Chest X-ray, PA view. Patient: 47 years old, sex M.
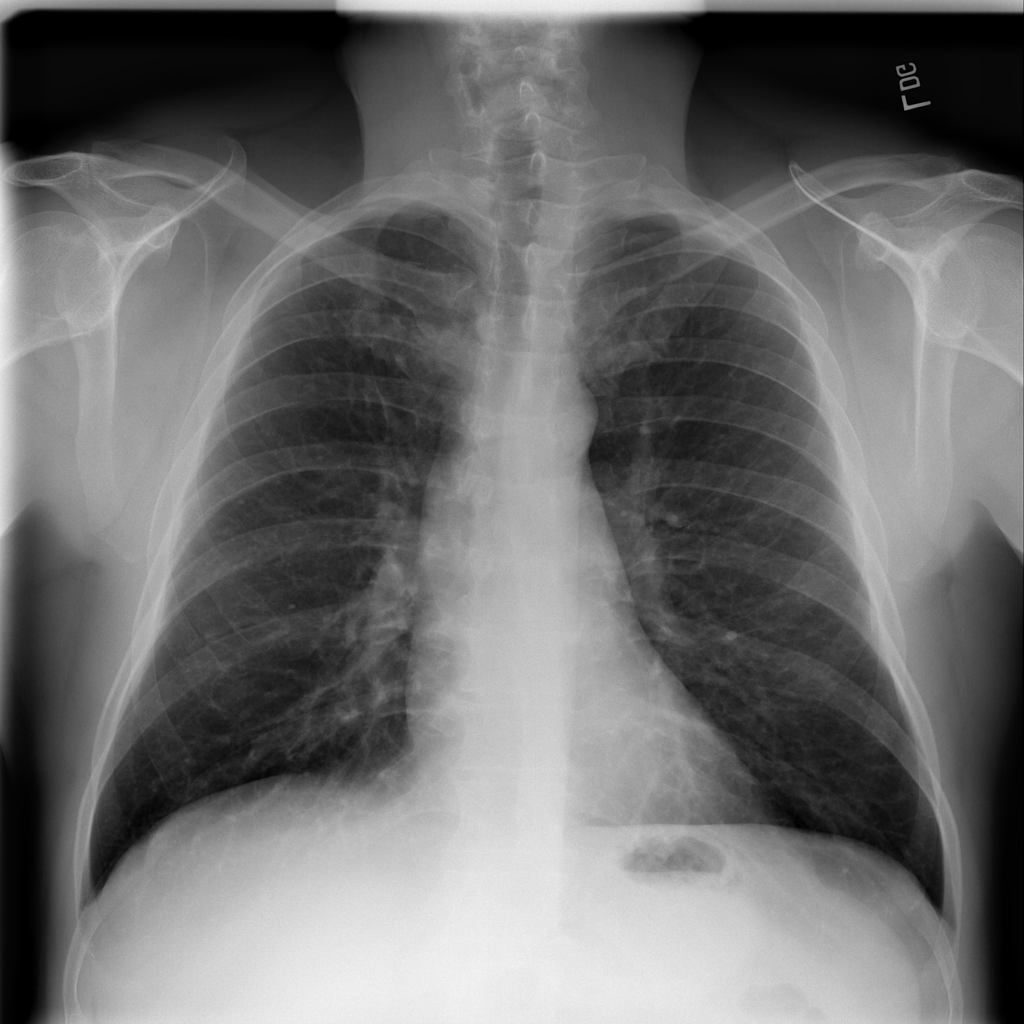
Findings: No Finding